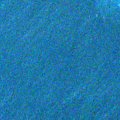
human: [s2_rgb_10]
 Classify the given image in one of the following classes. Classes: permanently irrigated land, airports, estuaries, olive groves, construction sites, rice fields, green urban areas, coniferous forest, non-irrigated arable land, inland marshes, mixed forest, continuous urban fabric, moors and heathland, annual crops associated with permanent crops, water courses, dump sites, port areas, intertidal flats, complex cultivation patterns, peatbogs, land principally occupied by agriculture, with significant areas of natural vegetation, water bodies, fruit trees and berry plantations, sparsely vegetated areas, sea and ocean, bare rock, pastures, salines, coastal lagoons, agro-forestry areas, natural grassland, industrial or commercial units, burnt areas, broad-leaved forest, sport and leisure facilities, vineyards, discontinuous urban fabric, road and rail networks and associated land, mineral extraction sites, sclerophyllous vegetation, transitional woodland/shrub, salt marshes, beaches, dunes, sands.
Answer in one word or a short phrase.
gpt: sea and ocean